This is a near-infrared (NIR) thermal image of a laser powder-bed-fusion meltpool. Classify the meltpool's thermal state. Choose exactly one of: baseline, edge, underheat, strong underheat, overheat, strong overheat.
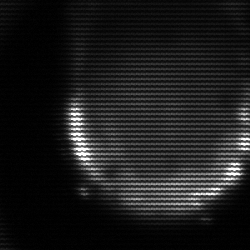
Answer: edge